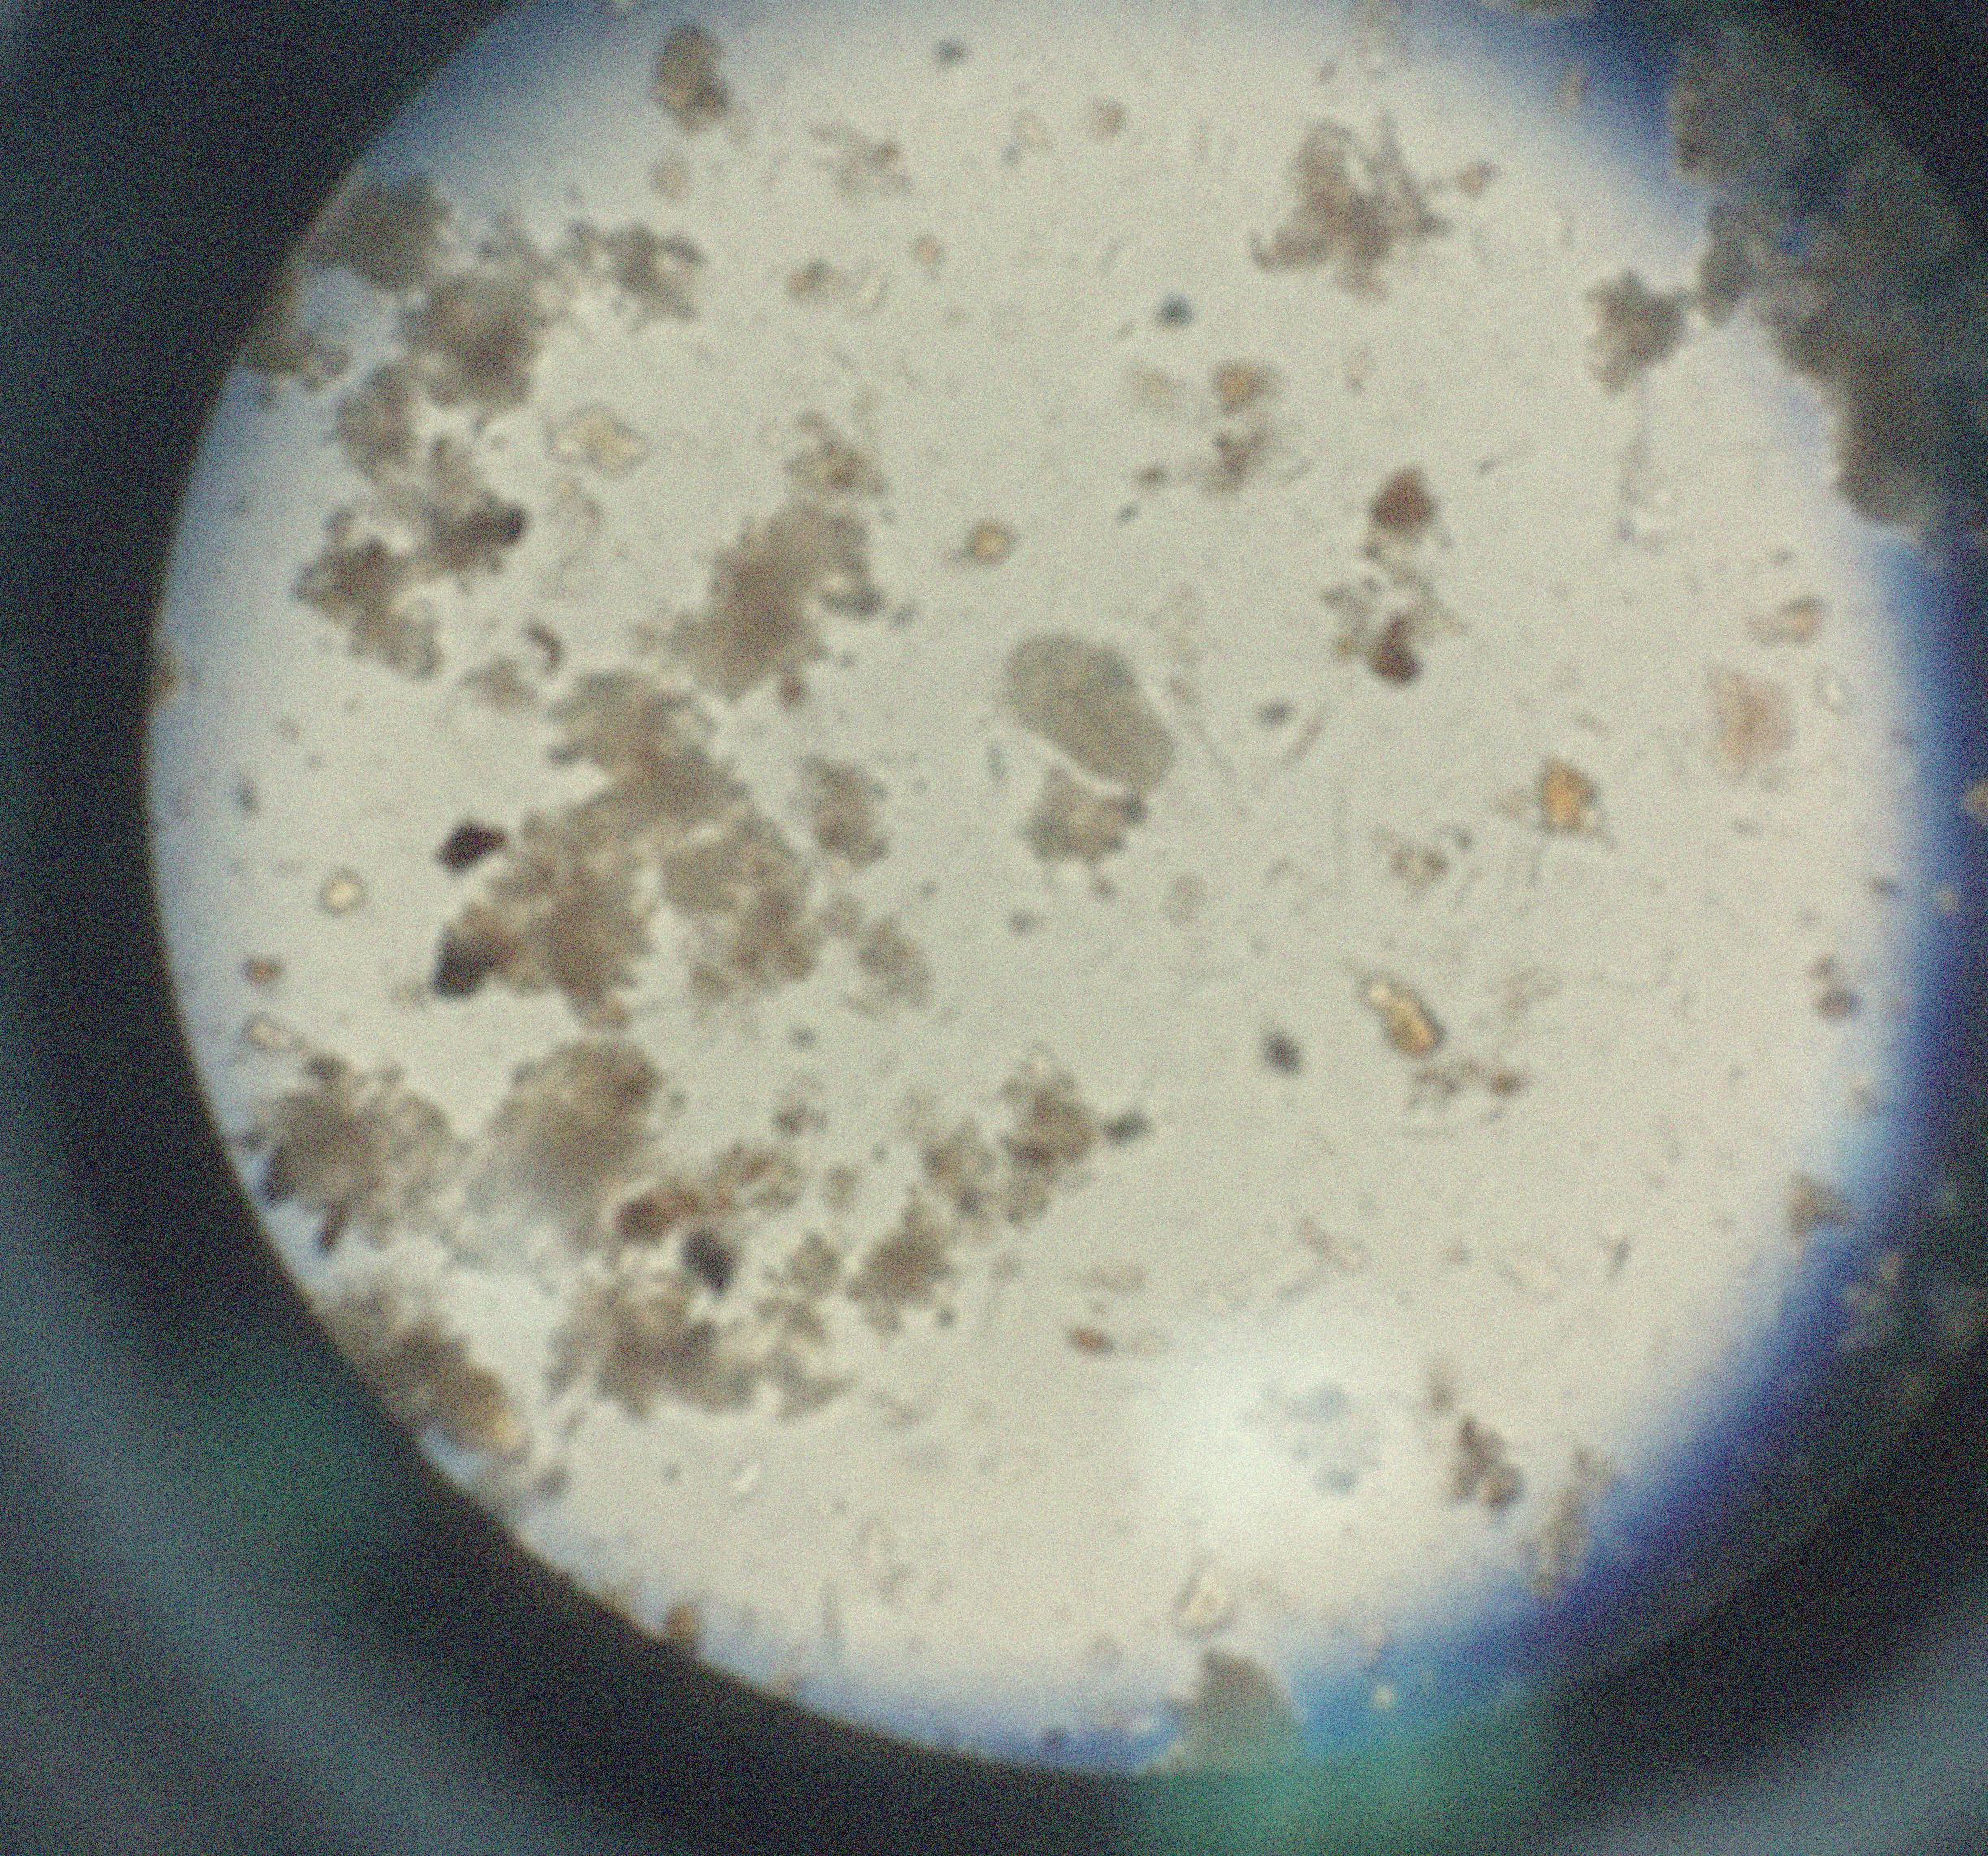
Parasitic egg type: Hookworm egg